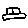
Label: car